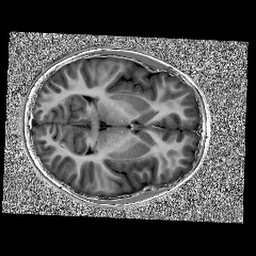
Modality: UNIT1
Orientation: axial
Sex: female
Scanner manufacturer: siemens
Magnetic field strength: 3 T
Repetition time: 5 s
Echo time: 0.00368 s